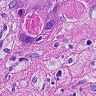
Metastatic tissue present: yes